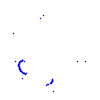
Particle: proton